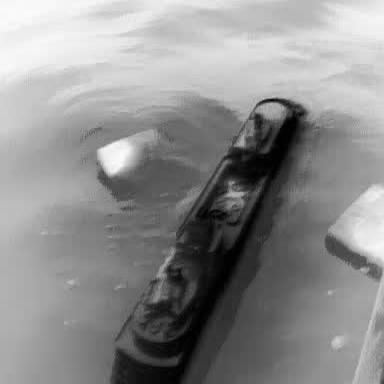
There is a container_ship in the infrared image.